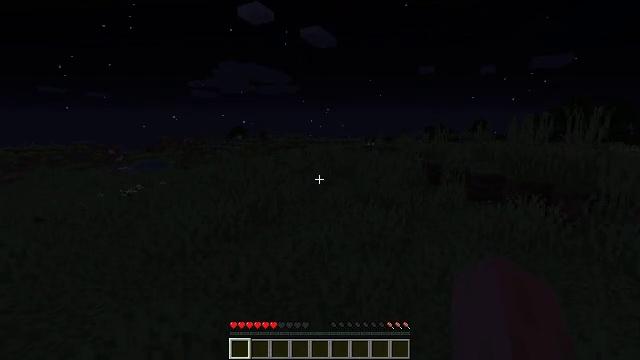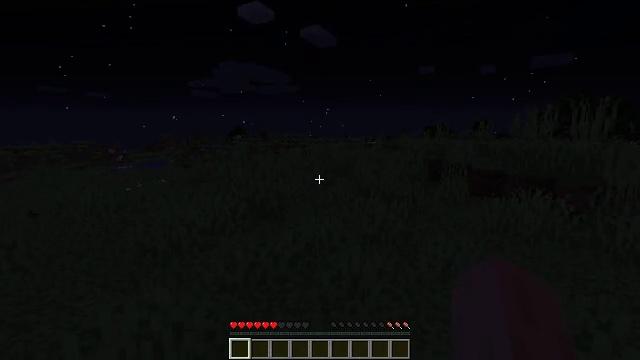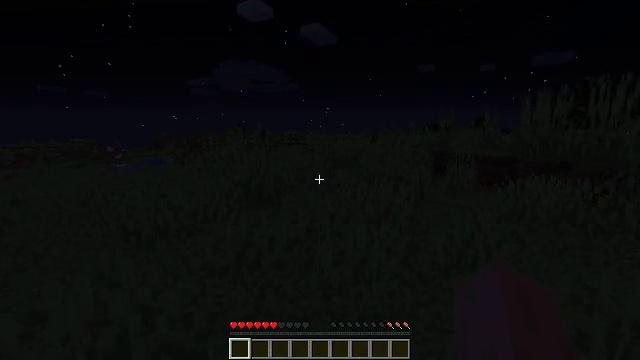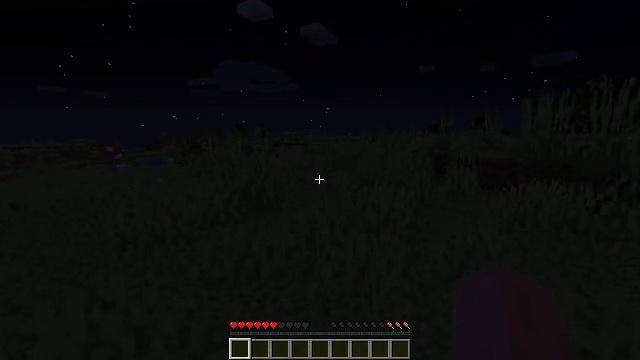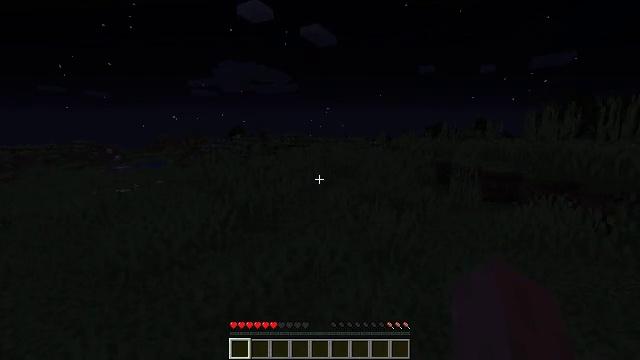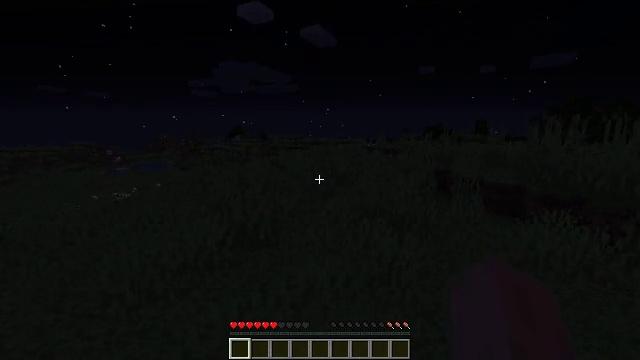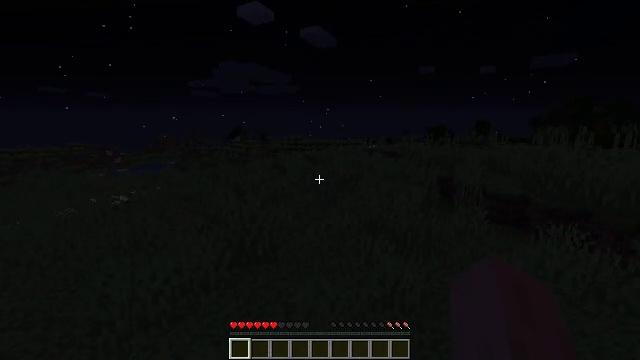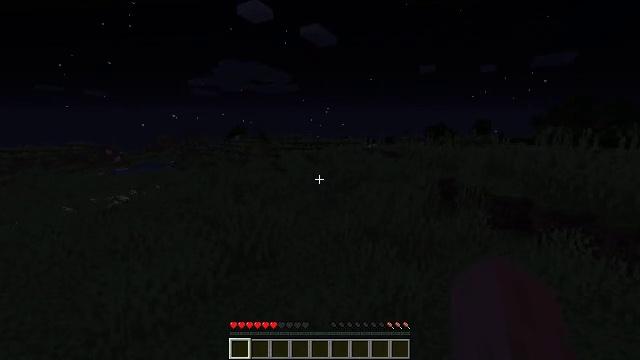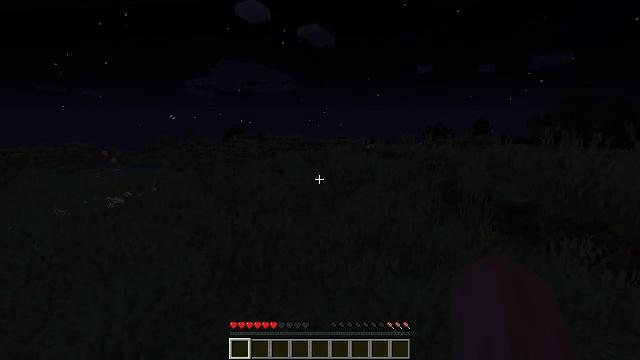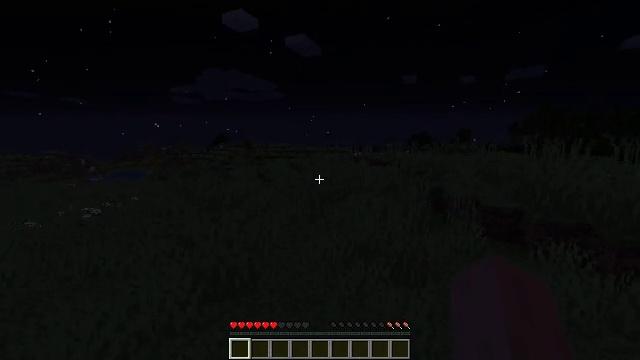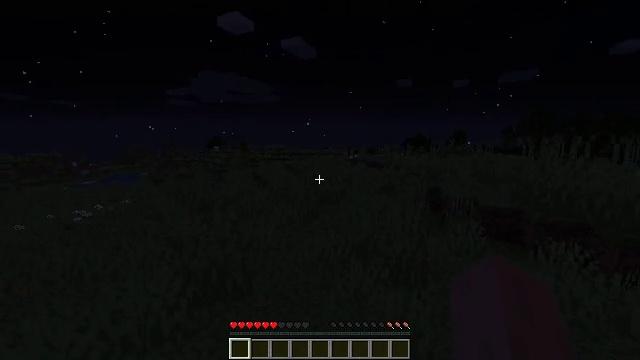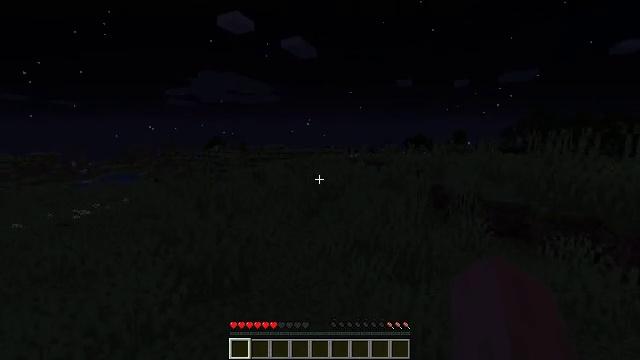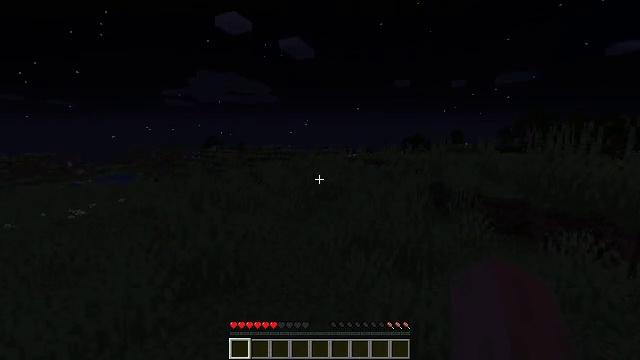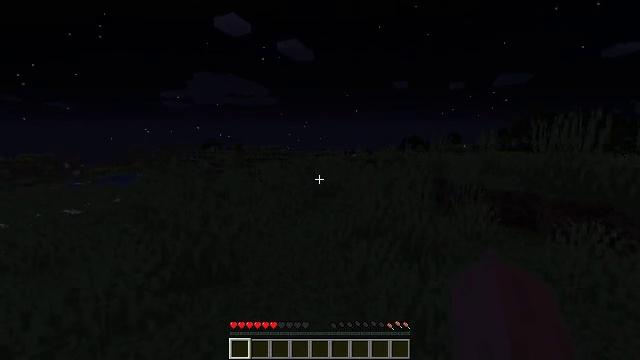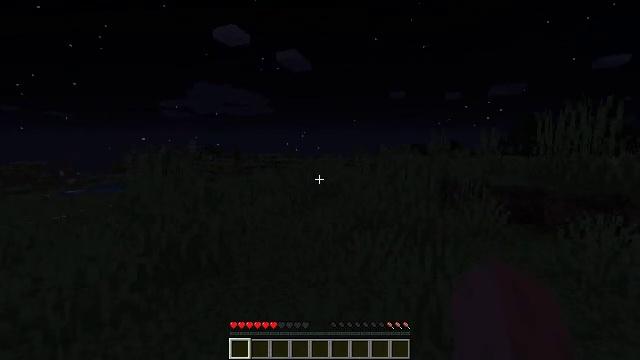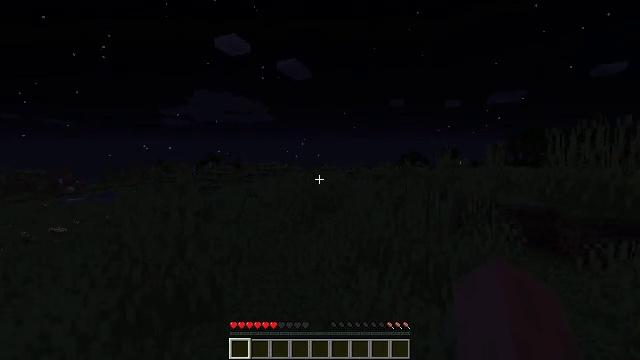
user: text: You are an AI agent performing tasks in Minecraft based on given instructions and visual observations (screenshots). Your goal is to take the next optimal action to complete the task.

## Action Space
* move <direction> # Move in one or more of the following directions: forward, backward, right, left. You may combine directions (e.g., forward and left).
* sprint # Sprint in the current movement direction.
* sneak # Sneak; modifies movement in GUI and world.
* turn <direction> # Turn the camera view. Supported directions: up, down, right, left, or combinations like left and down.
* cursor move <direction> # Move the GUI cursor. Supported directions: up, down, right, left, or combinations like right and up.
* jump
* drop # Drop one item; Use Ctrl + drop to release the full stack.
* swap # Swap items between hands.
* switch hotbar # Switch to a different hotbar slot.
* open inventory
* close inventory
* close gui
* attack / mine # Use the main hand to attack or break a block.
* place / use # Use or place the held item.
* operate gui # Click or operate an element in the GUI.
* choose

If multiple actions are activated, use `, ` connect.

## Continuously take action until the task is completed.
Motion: motion action
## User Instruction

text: Break the grass block.
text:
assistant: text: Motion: move forward, jump
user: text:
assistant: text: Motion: move forward, jump
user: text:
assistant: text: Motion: move forward, jump
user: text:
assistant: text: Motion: move forward, jump
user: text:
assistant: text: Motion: move forward, jump
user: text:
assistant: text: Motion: move forward, jump
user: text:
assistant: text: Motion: move forward, jump
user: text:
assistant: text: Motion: move forward, jump
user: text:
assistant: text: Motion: move forward, turn right and up, jump
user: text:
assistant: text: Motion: move forward, jump
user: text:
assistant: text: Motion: move forward, jump
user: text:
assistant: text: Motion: move forward, jump
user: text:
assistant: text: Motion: move forward, jump
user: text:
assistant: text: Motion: move forward, turn up, jump
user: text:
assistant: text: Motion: move forward, turn up, jump
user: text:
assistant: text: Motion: move forward, turn left, jump
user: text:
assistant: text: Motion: move forward, turn left, jump
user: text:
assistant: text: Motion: move forward, turn left, jump
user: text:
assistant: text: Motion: move forward, jump
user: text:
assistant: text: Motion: move forward, jump
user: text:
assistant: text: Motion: move forward, jump
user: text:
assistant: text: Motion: move forward, jump
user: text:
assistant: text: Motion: move forward, jump
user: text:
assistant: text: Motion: move forward, jump
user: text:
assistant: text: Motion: move forward, turn right, jump
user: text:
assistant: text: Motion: move forward, jump
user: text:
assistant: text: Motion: move forward, jump
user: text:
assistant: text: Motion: move forward, jump
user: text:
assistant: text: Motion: move forward, turn left and down, jump
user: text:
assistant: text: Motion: move forward, turn left and down, jump